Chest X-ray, PA view. Patient: 10 years old, sex M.
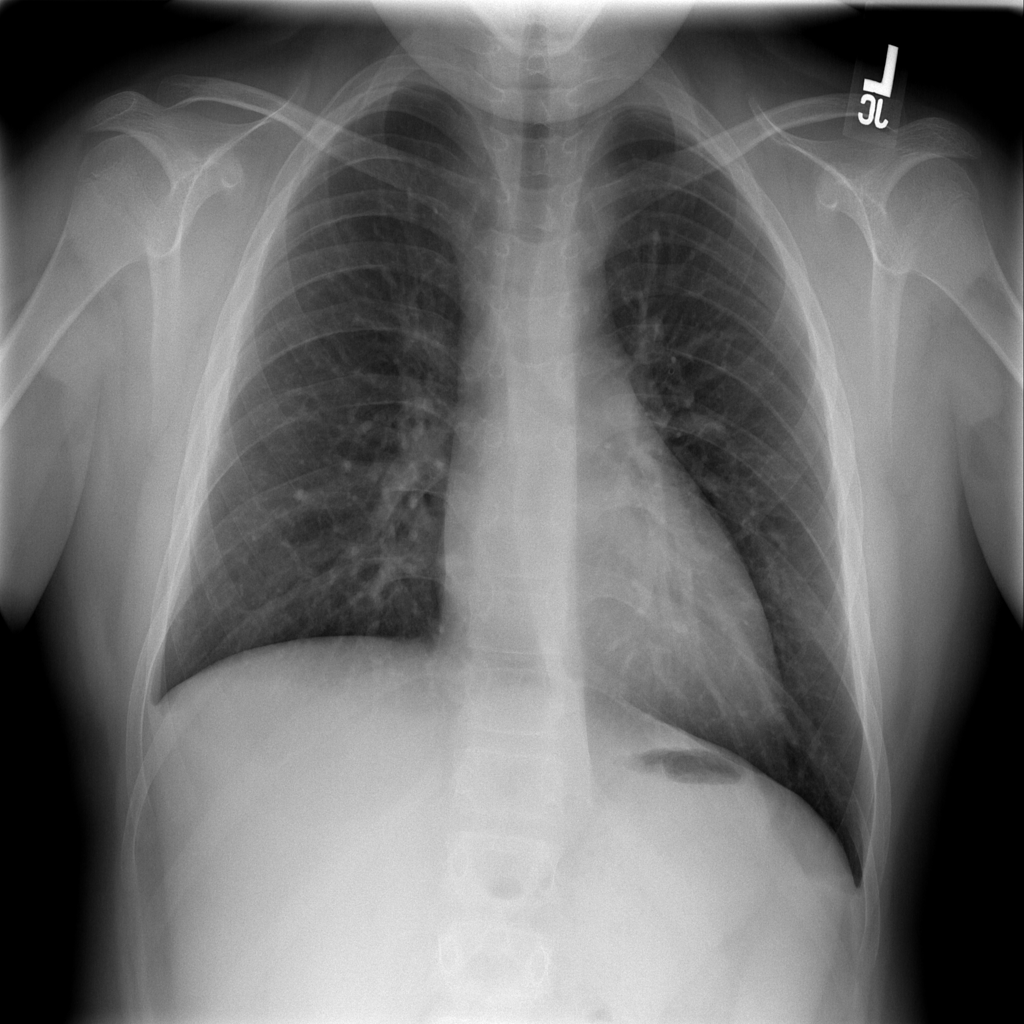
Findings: No Finding